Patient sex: F
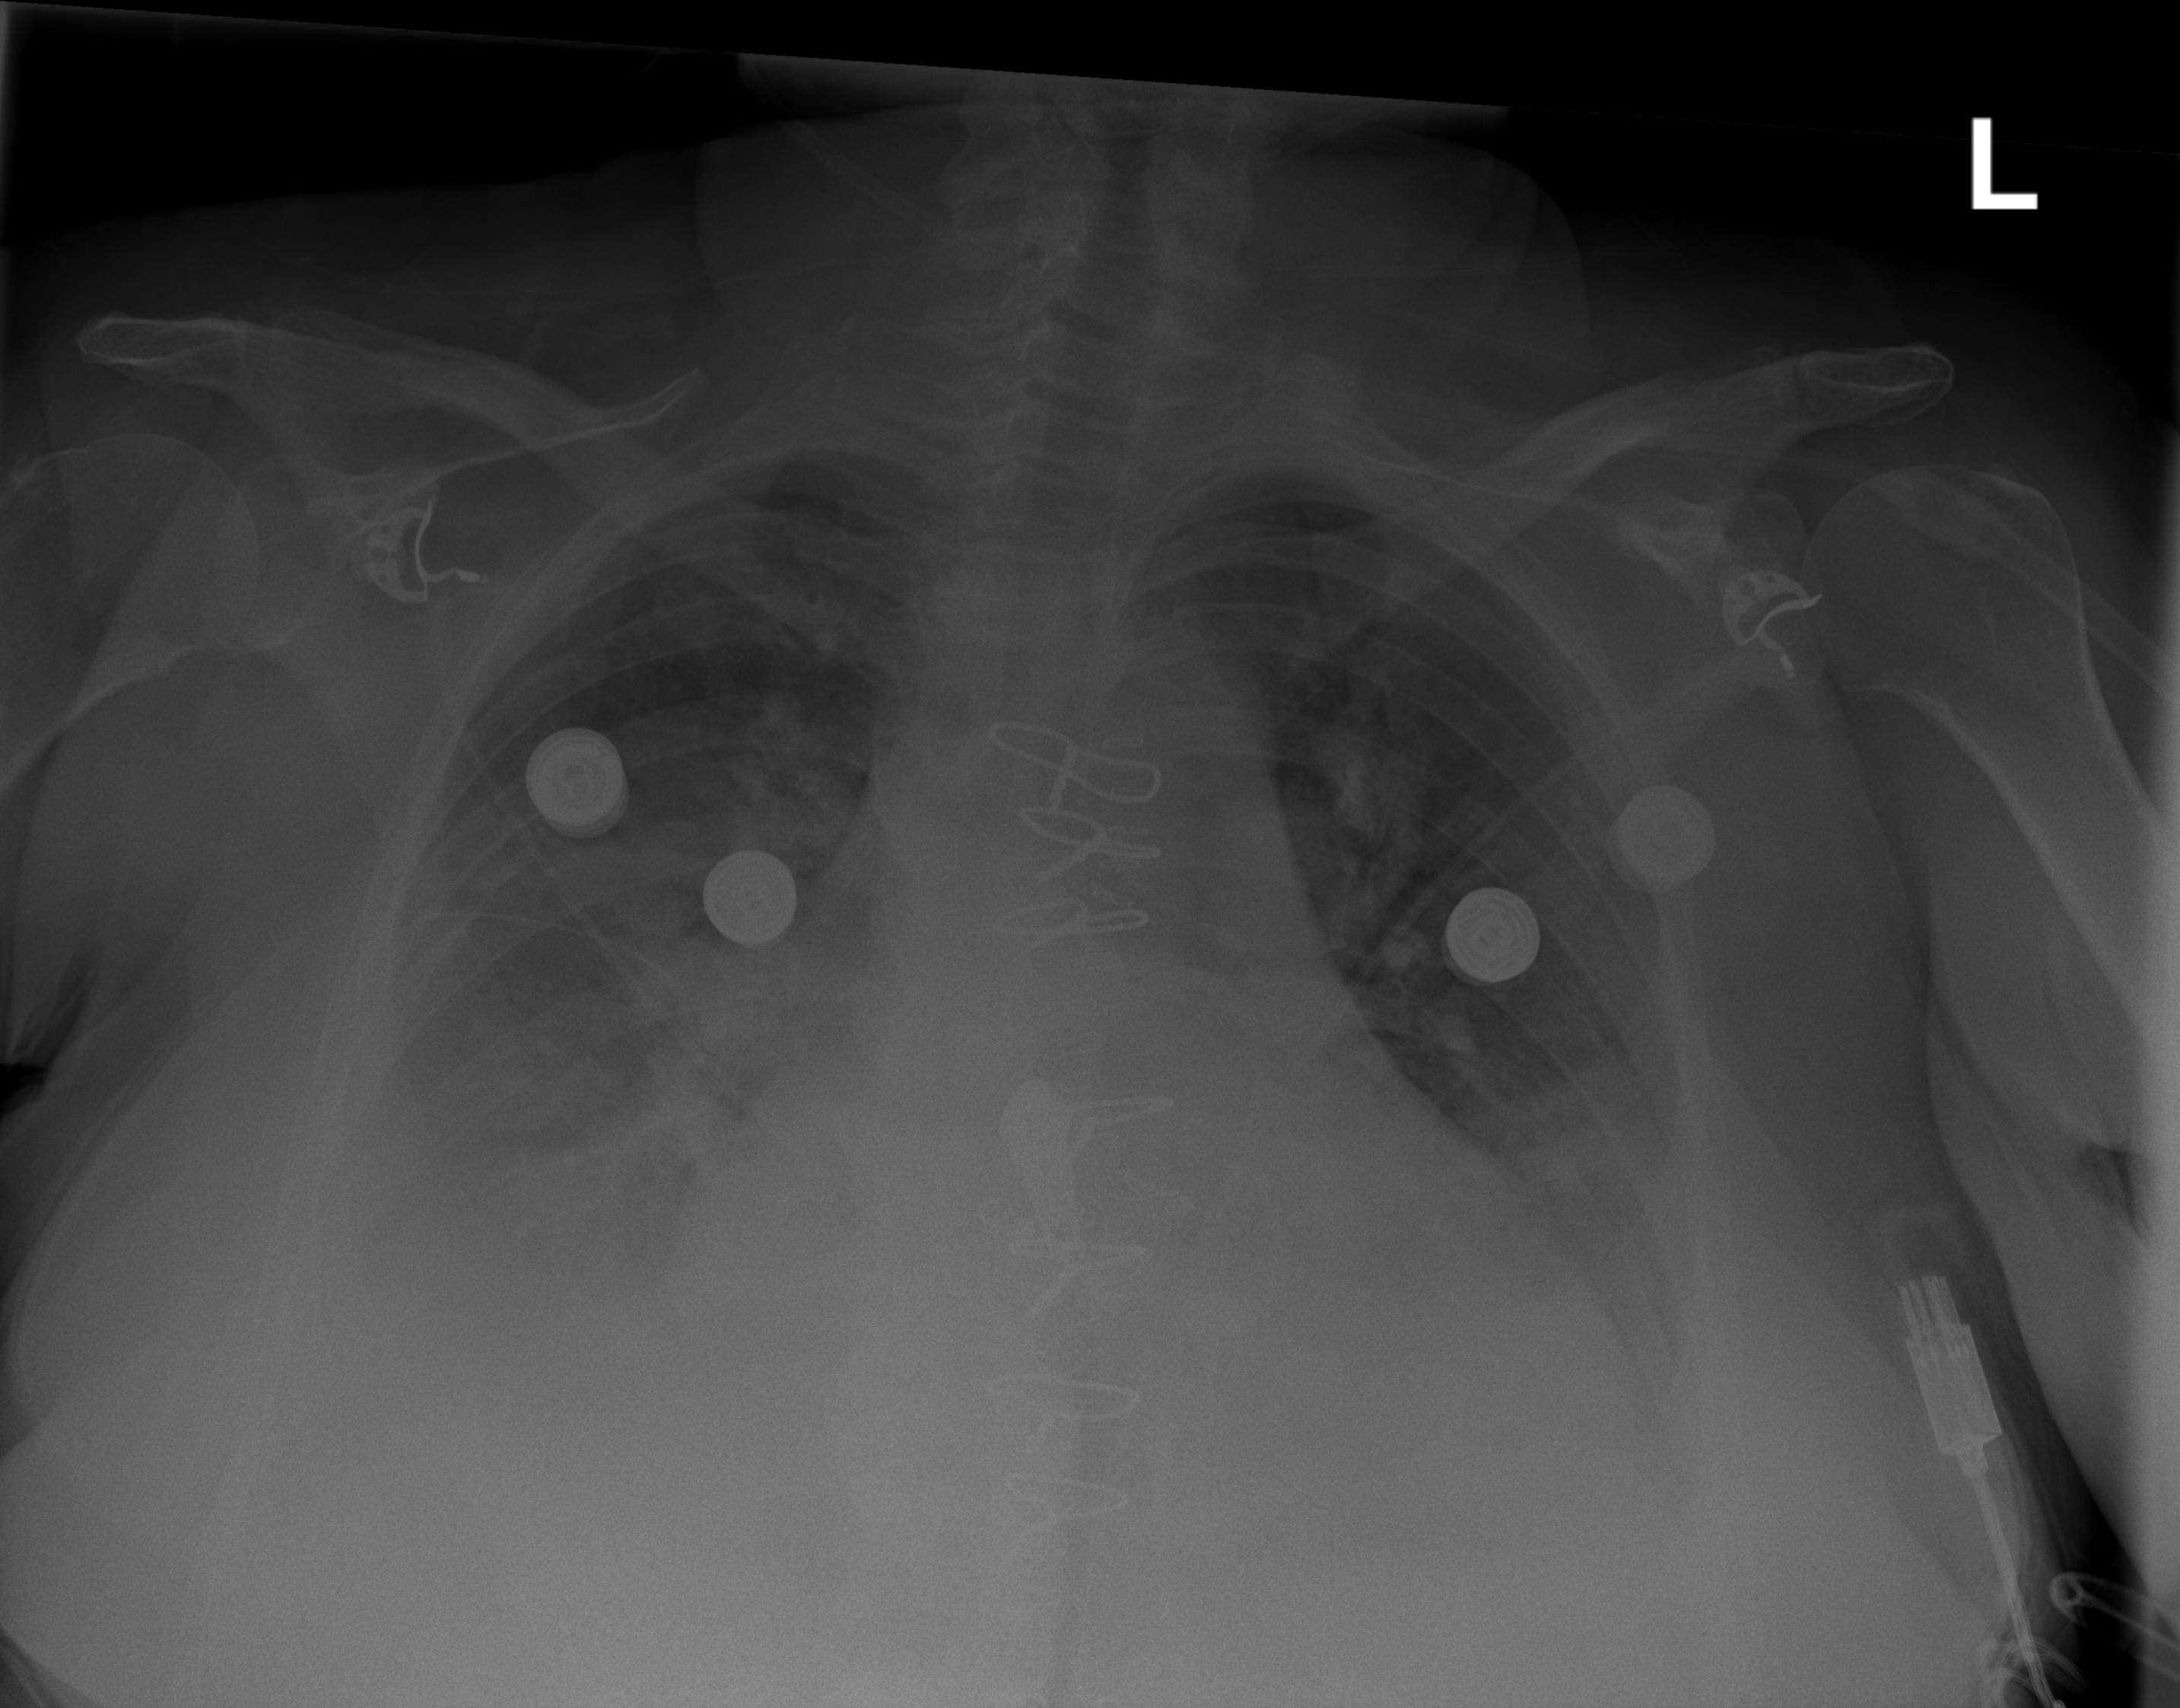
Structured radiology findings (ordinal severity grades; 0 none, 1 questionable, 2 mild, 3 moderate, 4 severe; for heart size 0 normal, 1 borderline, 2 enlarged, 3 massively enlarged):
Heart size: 2
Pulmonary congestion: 2
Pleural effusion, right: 3
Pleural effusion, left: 2
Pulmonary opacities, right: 3
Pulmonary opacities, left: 2
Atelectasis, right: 2
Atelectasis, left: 2